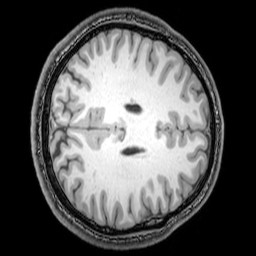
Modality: T1w
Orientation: axial
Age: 24
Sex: male
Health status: healthy
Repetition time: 0.081 s
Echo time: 0.037 s